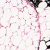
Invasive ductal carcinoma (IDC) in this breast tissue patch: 0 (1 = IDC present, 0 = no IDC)